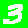
Digit: 3